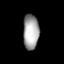
Tissue: lung
Cell type: Endothelial cells
Senescence score: 0.5483
Nuclear area (px): 542
Mean DAPI intensity: 163.884